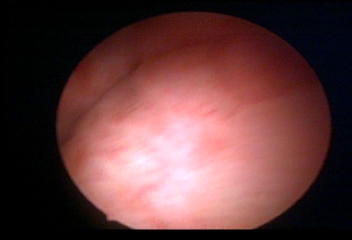
Modality: WLC
Class: Normal mucosa
Bladder cancer association: No